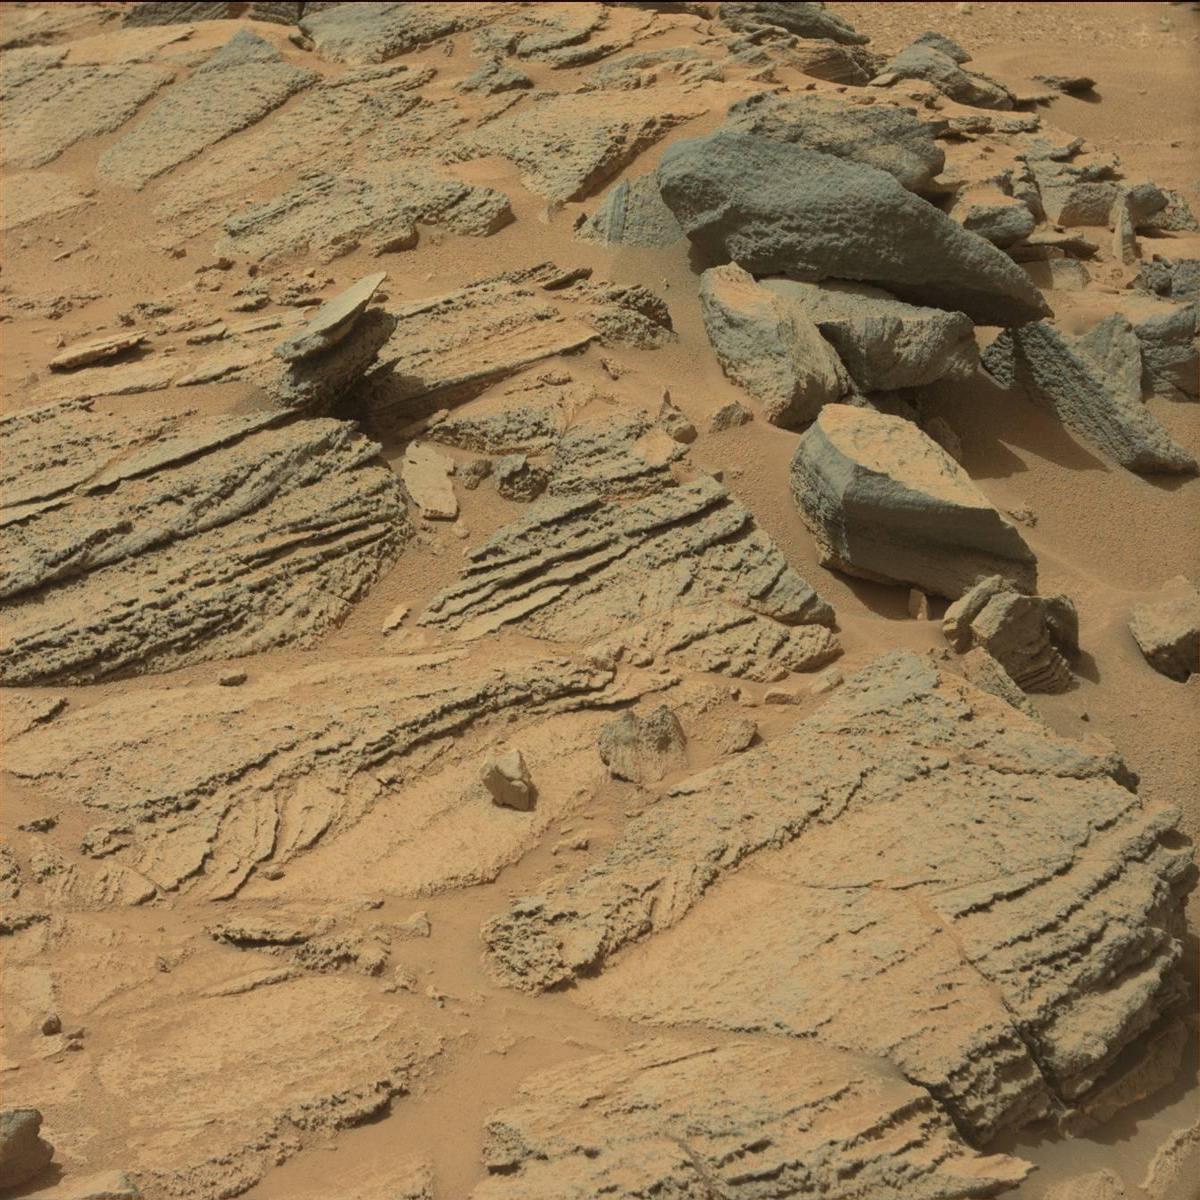
Terrain classes present: Bedrock, Rock, Sand / Soil